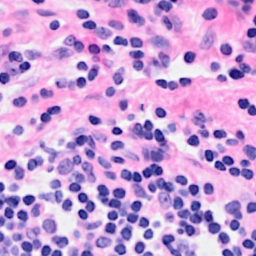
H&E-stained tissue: Breast